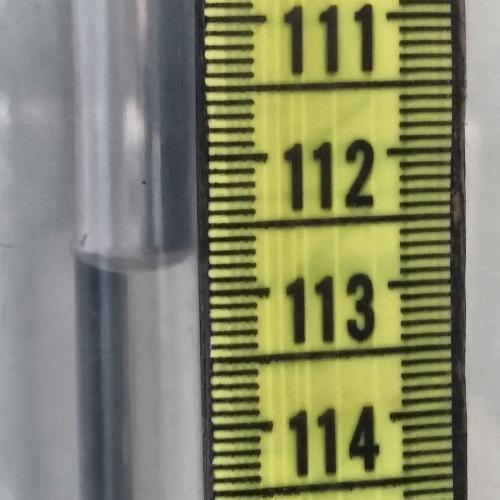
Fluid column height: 112.8 cm